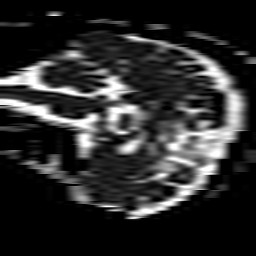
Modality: ADC
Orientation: sagittal
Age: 44
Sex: male
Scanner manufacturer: philips
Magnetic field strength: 3 T
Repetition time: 4.056 s
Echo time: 0.05989 s